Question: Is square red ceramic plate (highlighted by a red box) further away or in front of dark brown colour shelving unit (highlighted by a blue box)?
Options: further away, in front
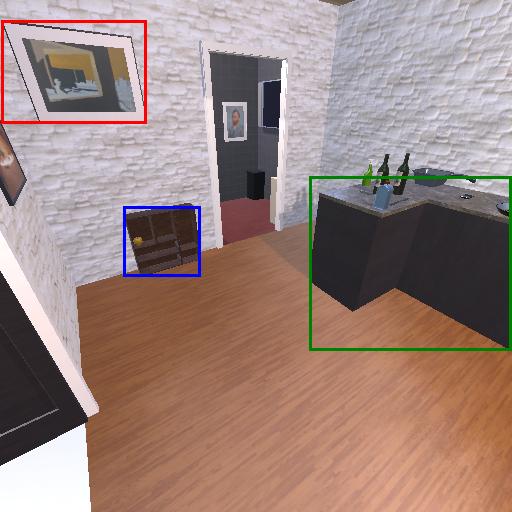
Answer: further away